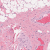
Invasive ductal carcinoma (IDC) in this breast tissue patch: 0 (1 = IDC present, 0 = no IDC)